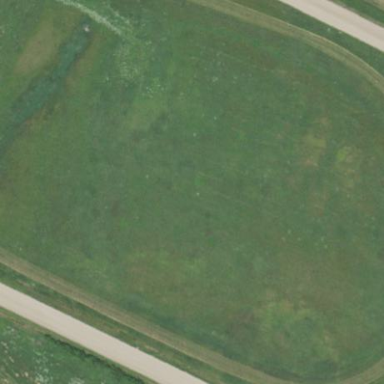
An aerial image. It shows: Horse racing track for leisure and sports.